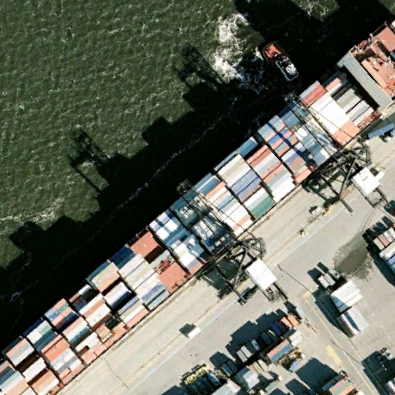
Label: Container_ship